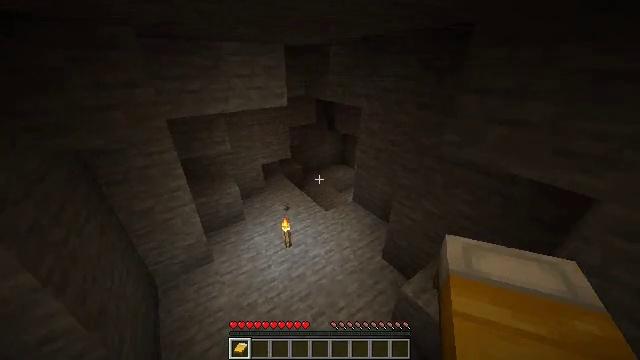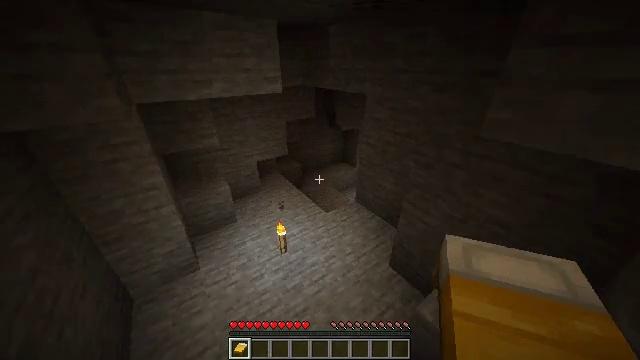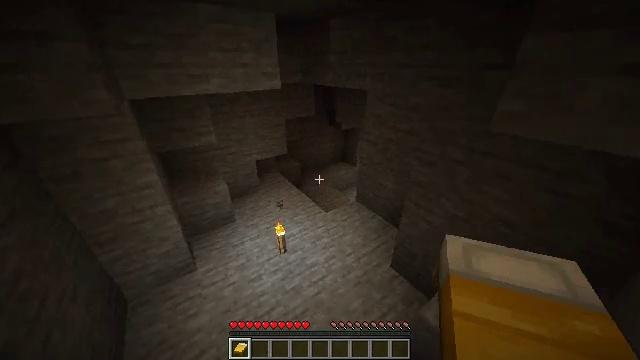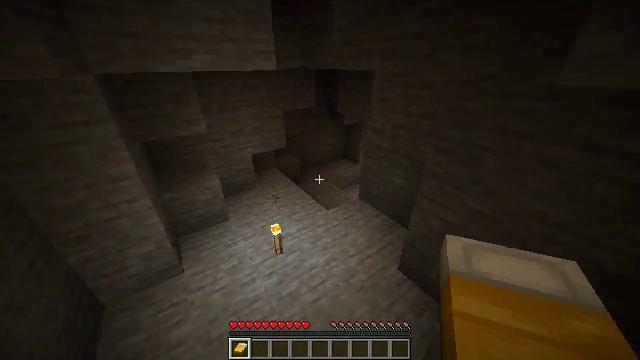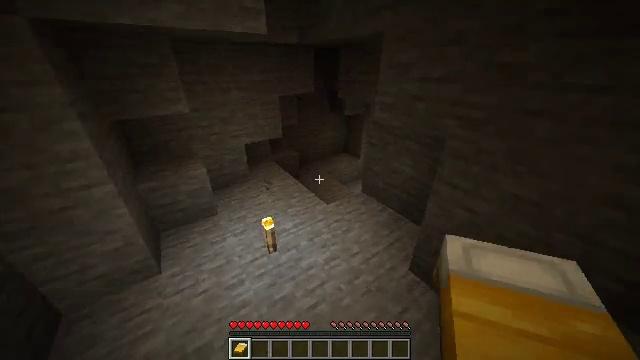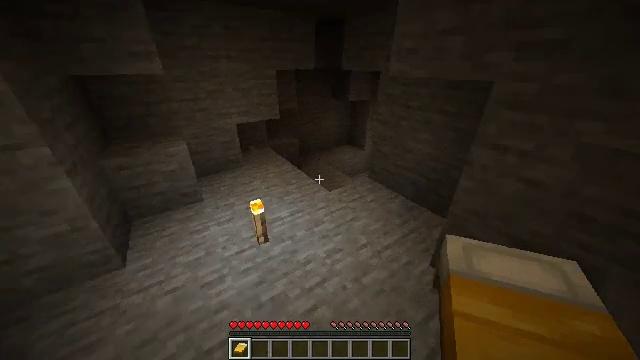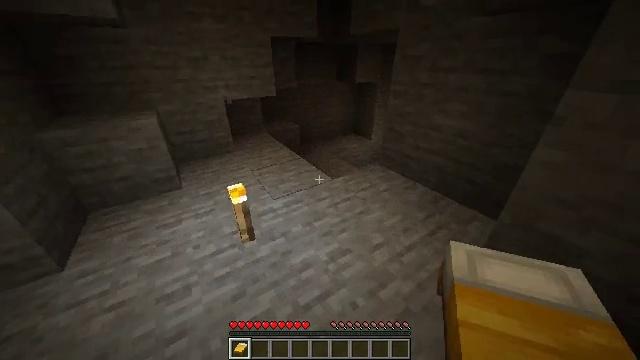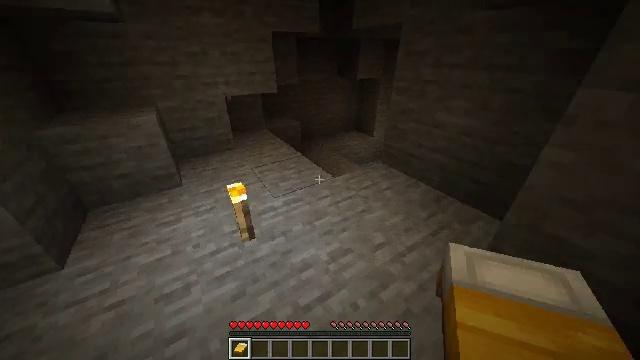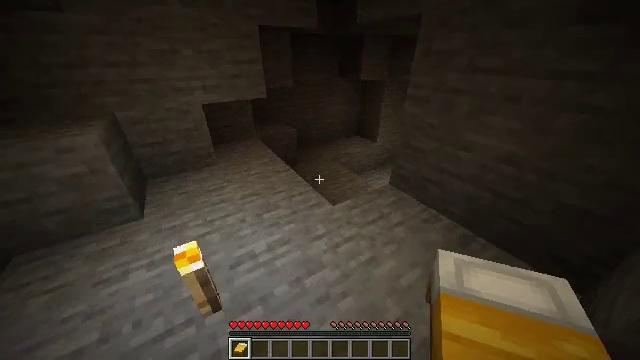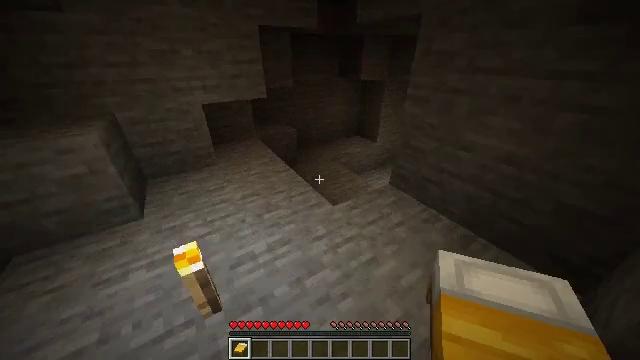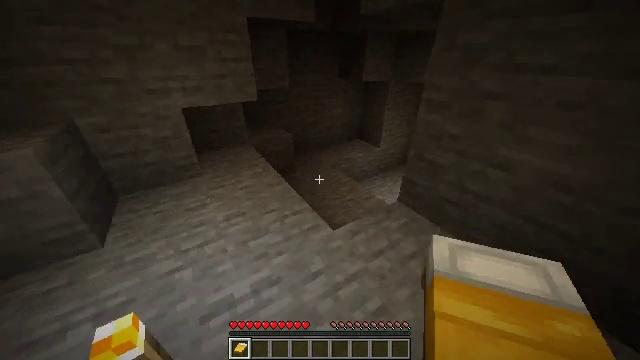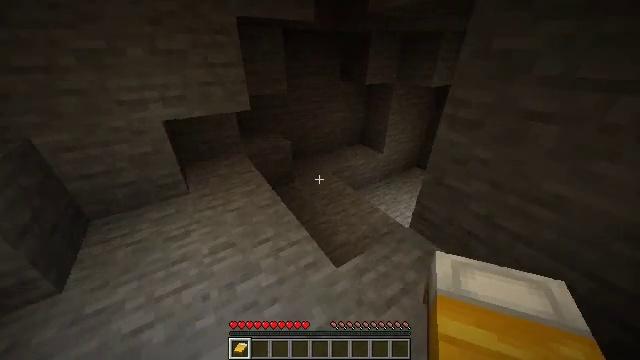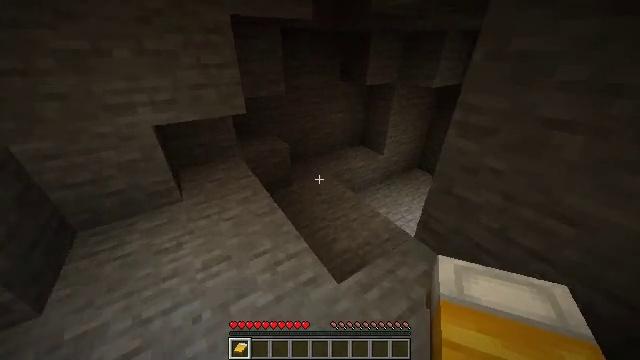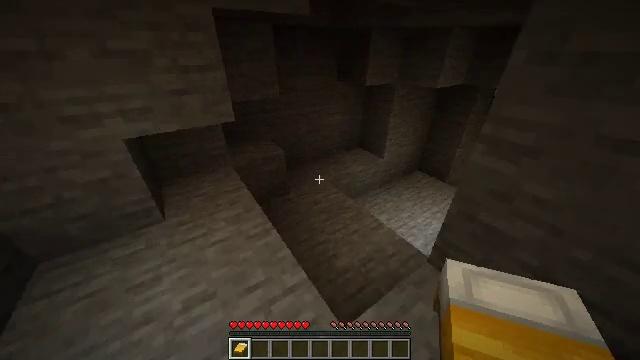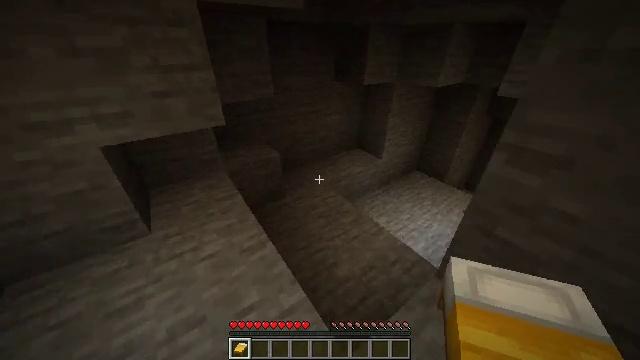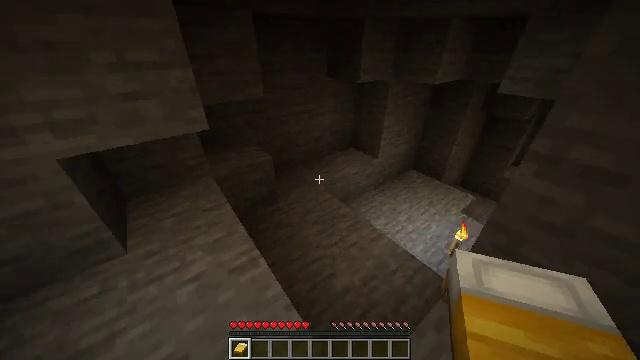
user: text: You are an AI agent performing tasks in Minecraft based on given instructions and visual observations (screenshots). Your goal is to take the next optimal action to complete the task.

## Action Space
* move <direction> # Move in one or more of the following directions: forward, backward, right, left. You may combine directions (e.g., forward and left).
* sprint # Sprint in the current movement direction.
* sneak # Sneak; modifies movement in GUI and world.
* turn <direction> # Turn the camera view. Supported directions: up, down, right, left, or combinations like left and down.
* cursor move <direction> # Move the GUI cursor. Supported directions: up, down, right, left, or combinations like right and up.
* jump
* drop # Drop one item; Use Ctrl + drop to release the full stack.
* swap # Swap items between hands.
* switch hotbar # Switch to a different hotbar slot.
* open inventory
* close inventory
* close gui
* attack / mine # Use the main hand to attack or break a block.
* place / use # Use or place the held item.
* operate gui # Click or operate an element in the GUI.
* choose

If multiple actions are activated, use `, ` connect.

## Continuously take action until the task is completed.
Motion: motion action
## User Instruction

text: Hunt mobs.
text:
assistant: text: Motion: move forward, sprint, jump
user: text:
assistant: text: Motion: move forward, sprint, jump
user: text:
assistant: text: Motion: move forward, sprint, jump
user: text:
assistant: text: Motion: move forward, sprint
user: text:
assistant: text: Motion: move forward, sprint
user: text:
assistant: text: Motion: move forward, sprint
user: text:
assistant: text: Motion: move forward, sprint
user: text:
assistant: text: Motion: move forward, sprint
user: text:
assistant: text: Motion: move forward, sprint
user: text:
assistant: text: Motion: move forward, sprint
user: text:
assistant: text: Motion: move forward, sprint
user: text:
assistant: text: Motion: move forward, sprint
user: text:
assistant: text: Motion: move forward, sprint, turn right
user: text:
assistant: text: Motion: move forward, sprint, turn right
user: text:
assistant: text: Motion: move forward, sprint, turn right
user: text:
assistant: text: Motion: move forward, sprint, turn right
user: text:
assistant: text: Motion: move forward, sprint, turn right
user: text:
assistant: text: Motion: move forward, sprint, turn right
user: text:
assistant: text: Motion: move forward, sprint, turn right and down
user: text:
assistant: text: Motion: move forward, sprint, turn right
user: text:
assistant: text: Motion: move forward, sprint, turn right
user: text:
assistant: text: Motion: move forward, sprint, turn right and up
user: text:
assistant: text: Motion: move forward, sprint, turn right
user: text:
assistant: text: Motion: move forward, sprint, turn right and up
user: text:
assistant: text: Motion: move forward, sprint
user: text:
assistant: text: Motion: move forward, sprint
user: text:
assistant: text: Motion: move forward, sprint
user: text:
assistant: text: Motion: move forward, sprint, turn right
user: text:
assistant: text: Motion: move forward, sprint, turn right
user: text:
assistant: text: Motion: move forward, sprint, turn right